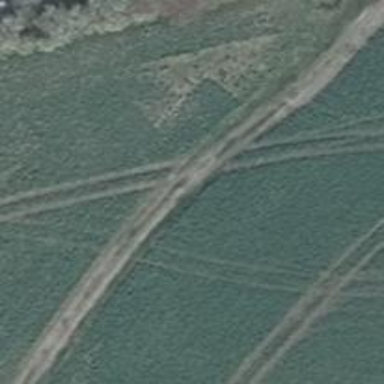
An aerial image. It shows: Dirt track road with grade2 tracktype.